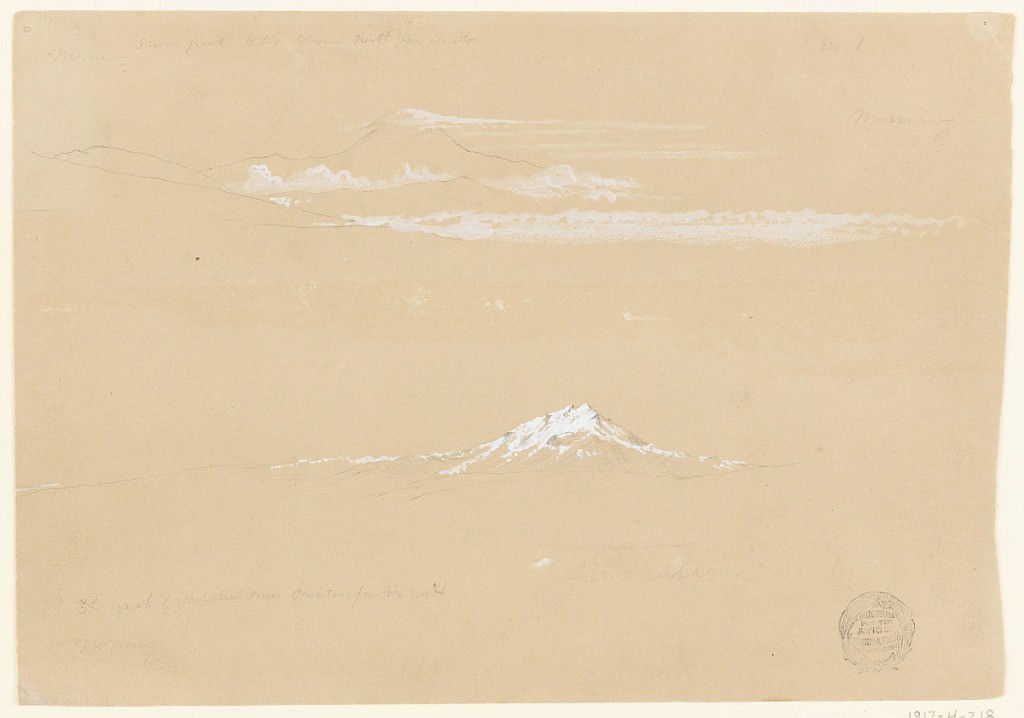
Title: Sincholagua, Morning, from the Panecillo in Quito, Ecuador
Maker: Frederic Edwin Church, American, 1826–1900
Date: June 24, 1857
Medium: Graphite, brush and white gouache on tan wove paper
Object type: Drawing
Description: Landscape sketch of two snow-capped peaks north of Quito, Ecuador, as viewed from the Panecillo. At top, a mountain is crowned and surrounded by clouds of various types. In lower portion, the snowy, sharp peak of the mountain Sincholagua is visible. Snow and clouds are rendered in white gouache.